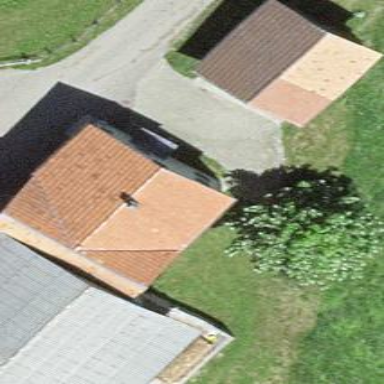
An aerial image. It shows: Simple house.